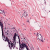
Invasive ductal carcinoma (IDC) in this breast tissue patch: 0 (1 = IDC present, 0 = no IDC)